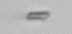
Label: fiber